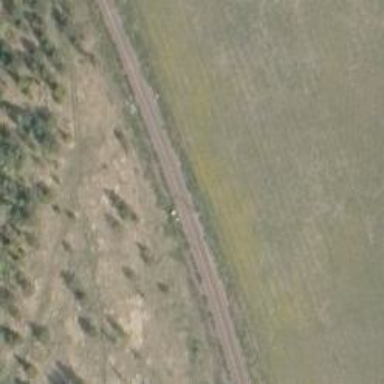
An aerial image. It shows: Railway signal with catenary mast.